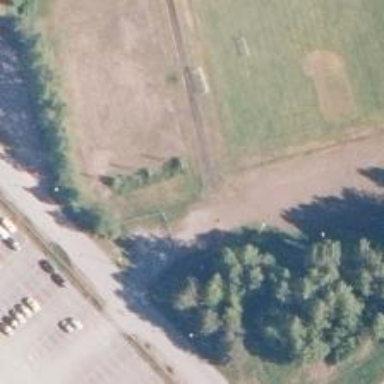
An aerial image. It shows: Asphalt track on leisure land.